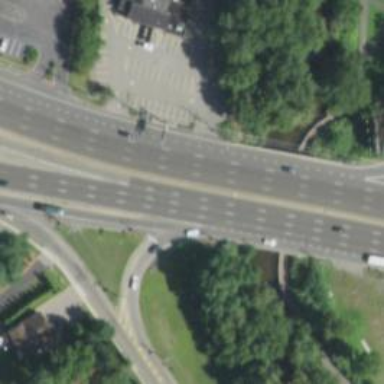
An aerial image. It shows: Trunk link highway bridge.